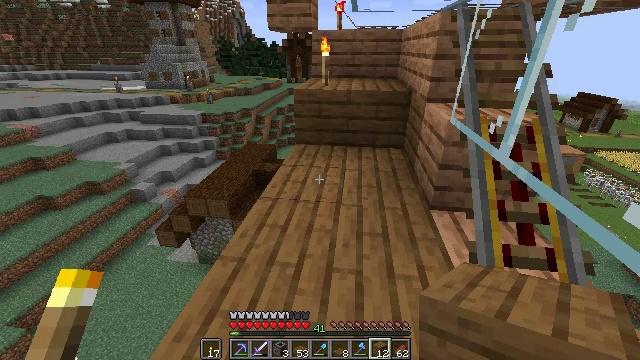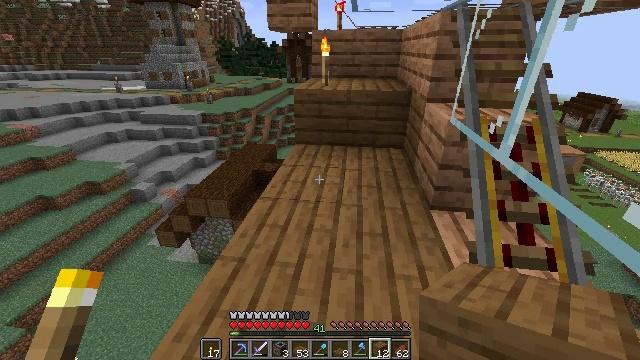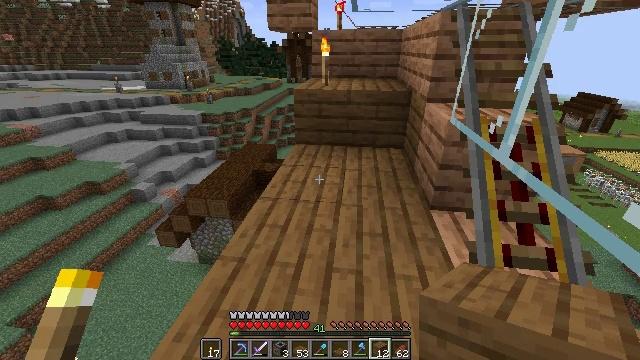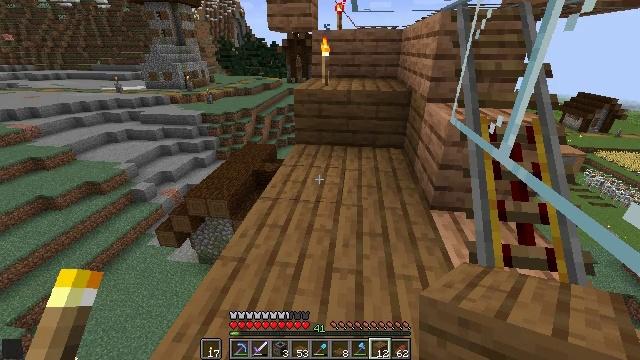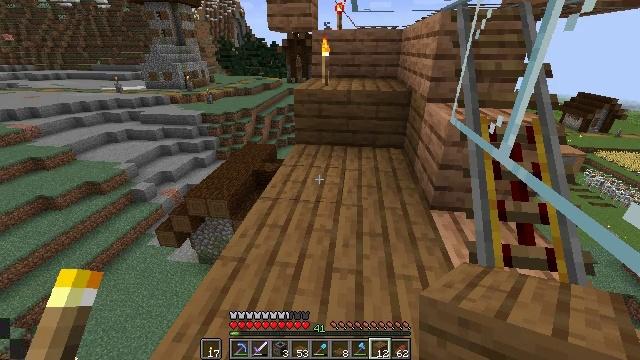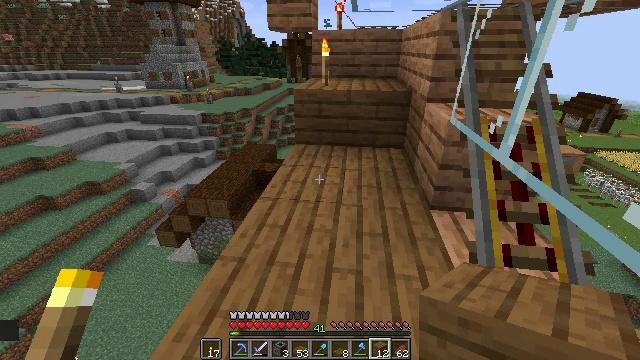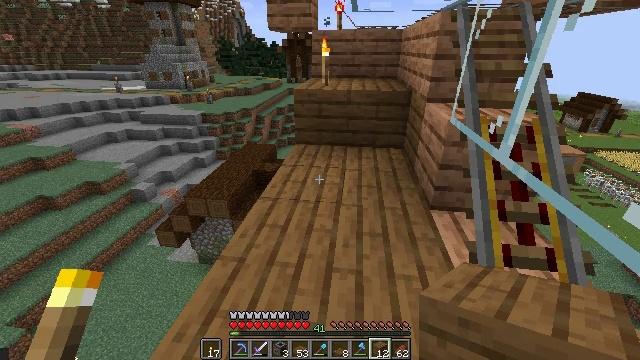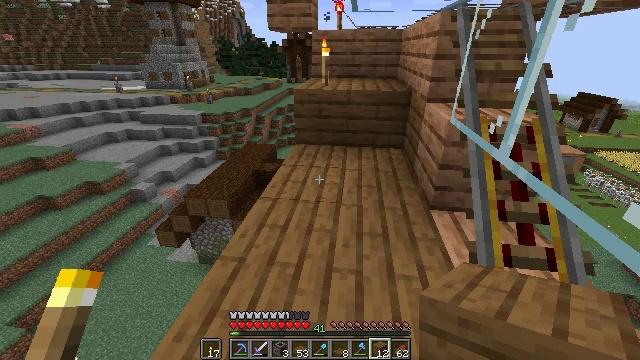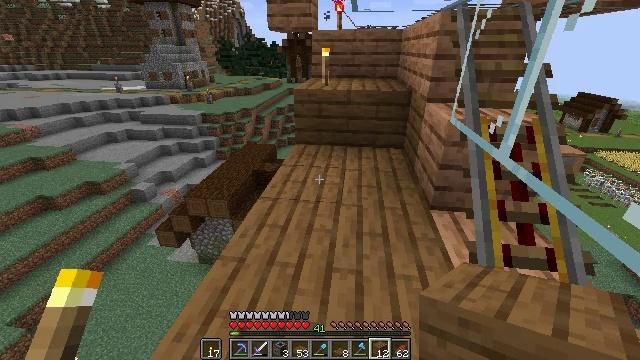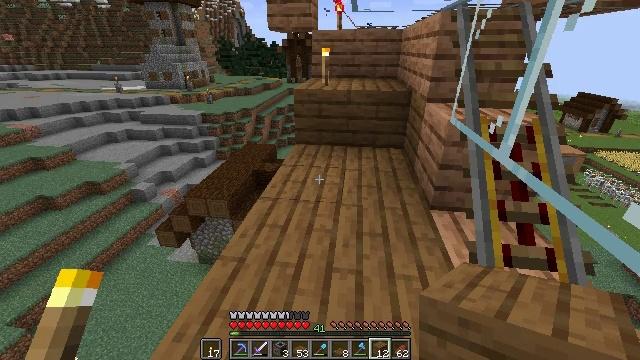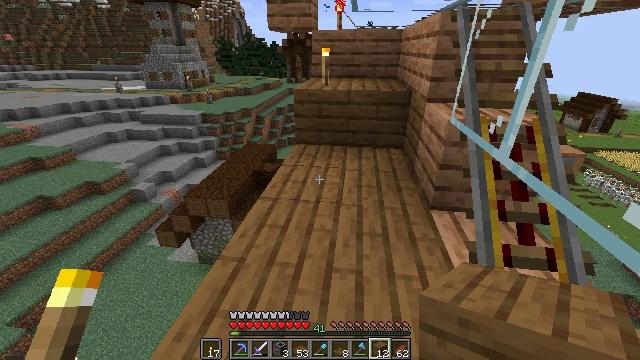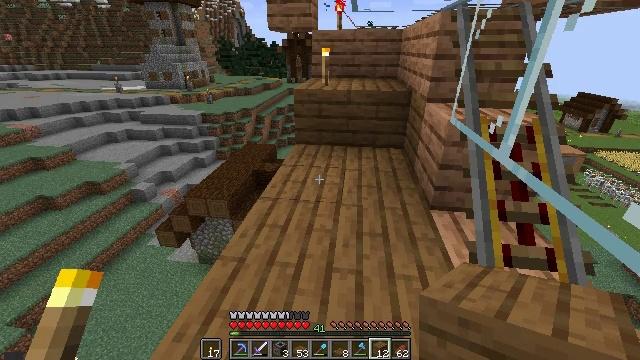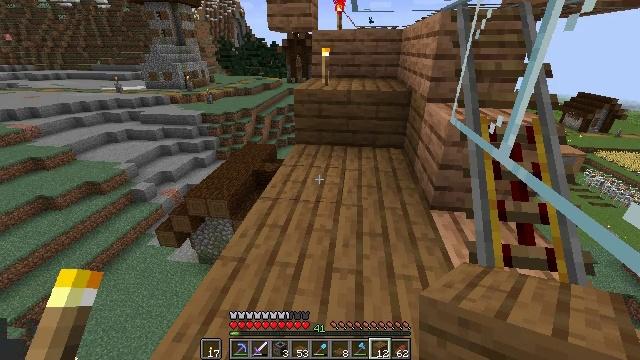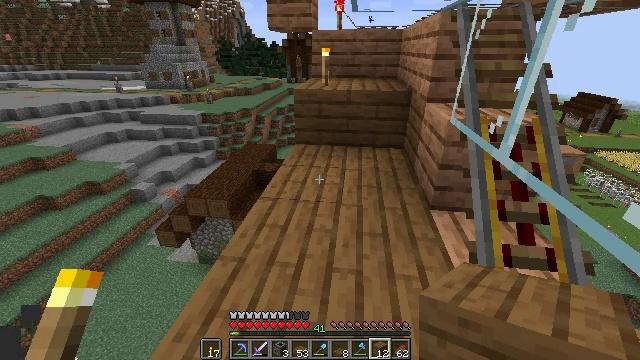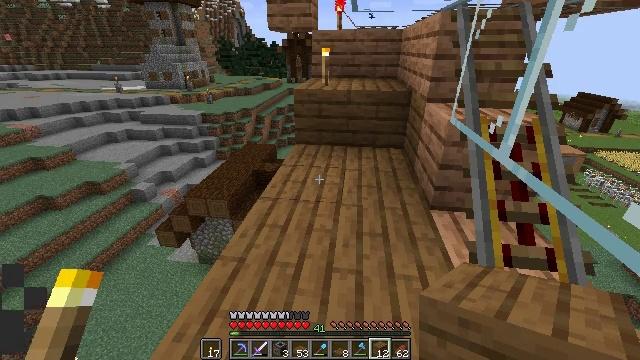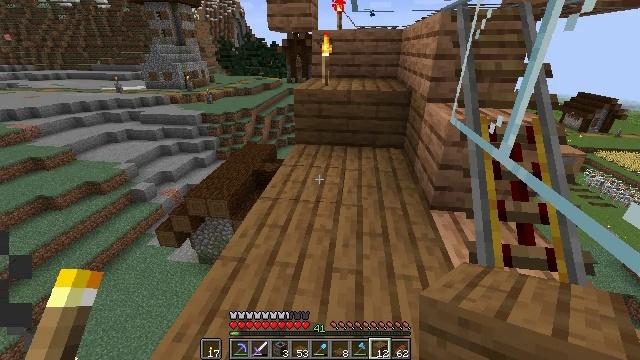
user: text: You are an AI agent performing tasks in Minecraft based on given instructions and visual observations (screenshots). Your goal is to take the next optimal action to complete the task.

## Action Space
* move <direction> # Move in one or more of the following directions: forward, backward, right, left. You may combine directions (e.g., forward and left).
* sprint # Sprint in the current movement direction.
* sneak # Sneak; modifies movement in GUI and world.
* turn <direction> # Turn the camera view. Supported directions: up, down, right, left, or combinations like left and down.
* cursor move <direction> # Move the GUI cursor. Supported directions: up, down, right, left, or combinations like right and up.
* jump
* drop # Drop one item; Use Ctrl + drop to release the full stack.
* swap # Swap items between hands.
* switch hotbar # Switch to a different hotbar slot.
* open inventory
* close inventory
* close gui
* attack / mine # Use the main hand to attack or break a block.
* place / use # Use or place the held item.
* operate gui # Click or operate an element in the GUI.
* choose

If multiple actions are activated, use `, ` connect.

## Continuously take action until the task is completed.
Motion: motion action
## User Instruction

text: Use iron ingots at the crafting table to make a minecart.
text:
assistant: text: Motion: no_op
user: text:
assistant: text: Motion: no_op
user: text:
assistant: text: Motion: no_op
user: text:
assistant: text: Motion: no_op
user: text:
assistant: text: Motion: no_op
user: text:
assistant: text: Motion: no_op
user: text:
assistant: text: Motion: no_op
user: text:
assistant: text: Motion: no_op
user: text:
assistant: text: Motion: no_op
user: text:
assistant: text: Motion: no_op
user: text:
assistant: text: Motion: no_op
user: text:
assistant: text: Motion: no_op
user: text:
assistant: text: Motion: no_op
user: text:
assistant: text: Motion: no_op
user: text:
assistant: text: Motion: no_op
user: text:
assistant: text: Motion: no_op
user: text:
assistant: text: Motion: no_op
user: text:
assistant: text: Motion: no_op
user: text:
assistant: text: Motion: no_op
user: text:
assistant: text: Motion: no_op
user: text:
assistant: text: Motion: no_op
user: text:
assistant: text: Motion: no_op
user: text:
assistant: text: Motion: no_op
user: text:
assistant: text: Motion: no_op
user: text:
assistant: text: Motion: no_op
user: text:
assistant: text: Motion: no_op
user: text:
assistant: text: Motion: no_op
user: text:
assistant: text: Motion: no_op
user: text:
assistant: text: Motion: no_op
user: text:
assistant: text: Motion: no_op